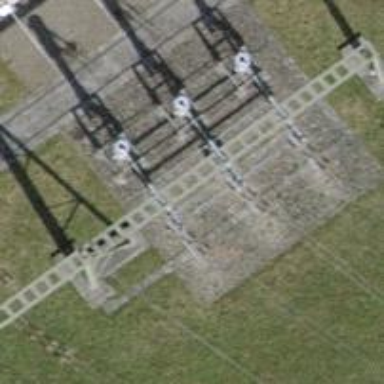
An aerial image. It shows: Power line is depicted.